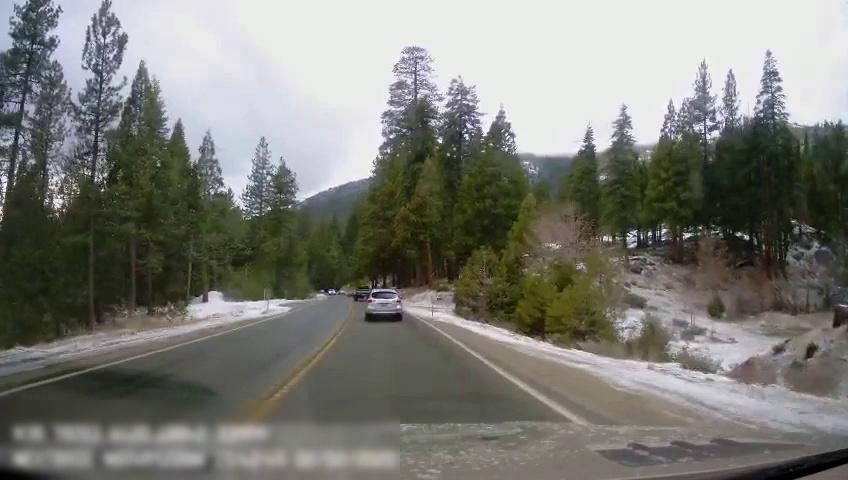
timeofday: Day
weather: Cloudy
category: Drivable Space
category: Vehicles | Truck
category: Vehicles | Car
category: Lanes | Current Lane
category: Lanes | Current Lane
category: Lanes | Opposite Lane
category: Lanes | Opposite Lane